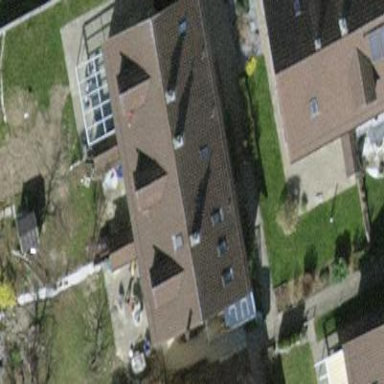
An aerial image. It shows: Gabled roof house.